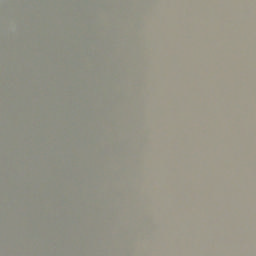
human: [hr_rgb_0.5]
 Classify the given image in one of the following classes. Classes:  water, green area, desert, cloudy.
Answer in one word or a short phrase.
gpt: cloudy